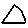
Label: triangle